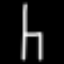
Label: chair